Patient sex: M
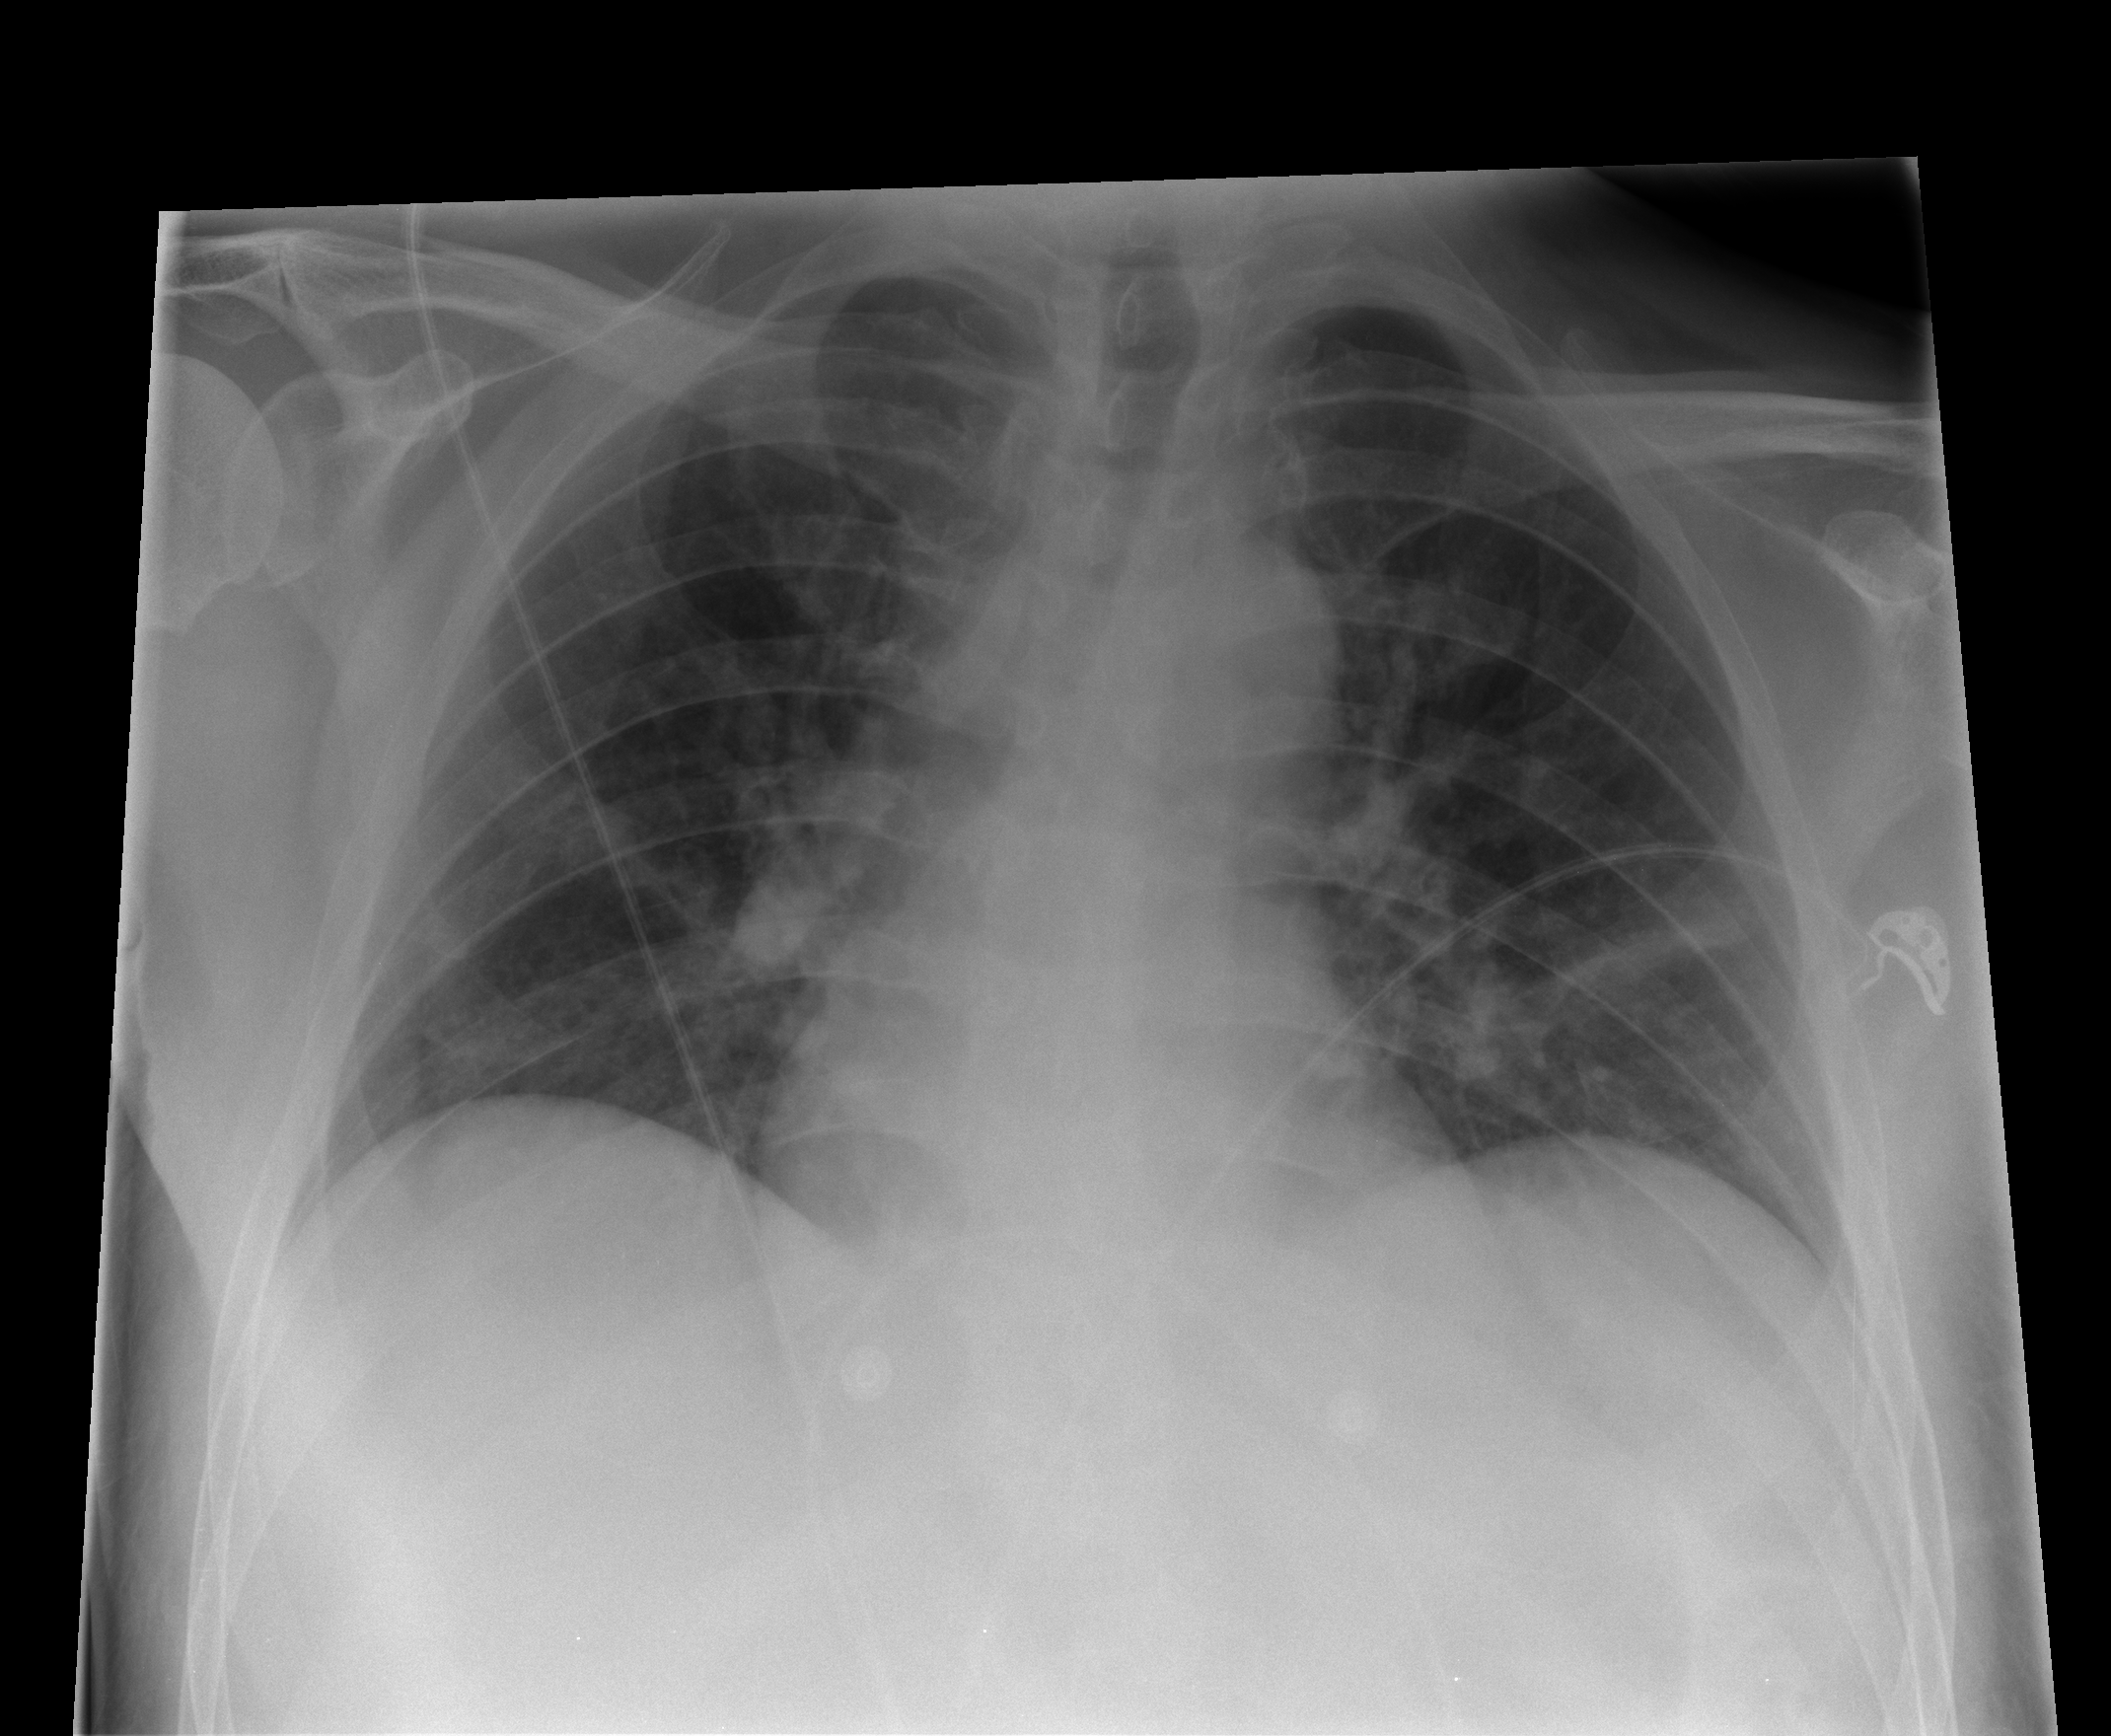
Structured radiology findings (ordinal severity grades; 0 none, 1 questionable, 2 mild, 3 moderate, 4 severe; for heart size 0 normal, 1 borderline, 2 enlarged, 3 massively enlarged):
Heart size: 0
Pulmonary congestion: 0
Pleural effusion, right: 0
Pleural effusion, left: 0
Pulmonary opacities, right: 0
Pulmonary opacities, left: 0
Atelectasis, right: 0
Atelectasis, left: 2